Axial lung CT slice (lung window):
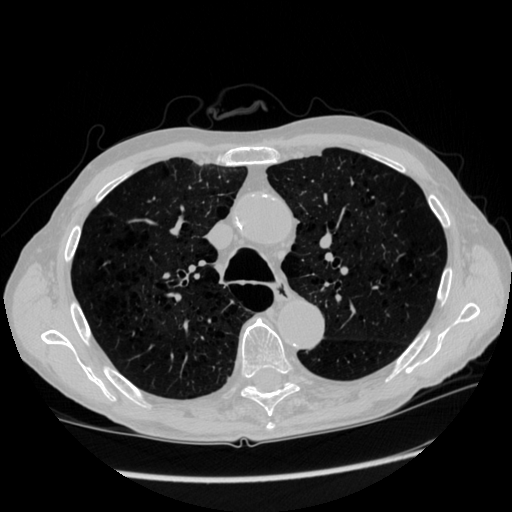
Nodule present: no